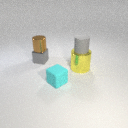
large yellow metal cylinder to the right of small cyan rubber cube